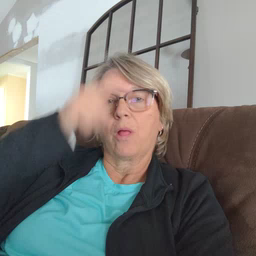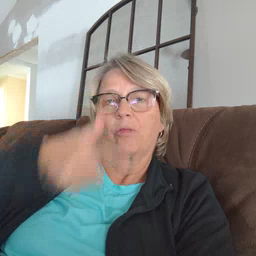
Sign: brother